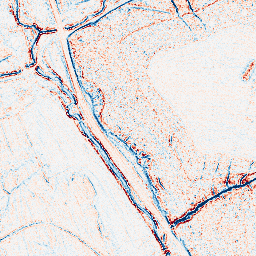
Category: edge_preserving
Decomposition family: bilateral
Decomposition parameters: d: 5
sigma_color: 25
sigma_space: 75
Upsampling method: sinc_hamming
Upsampling parameters: scale: 4
kernel_size: 8
Upsampling scale: 4